Question: Detect the length of the red line, where the side length of each grid on the chessboard is 0.5. The length of the red line is an integer multiple of the length of the floor tile. How long is the red line in the picture?
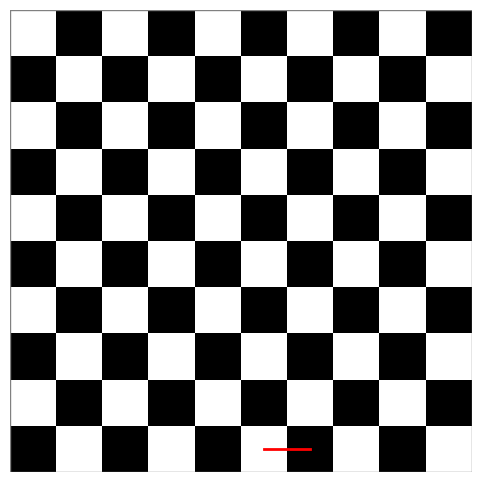
Answer: 0.5